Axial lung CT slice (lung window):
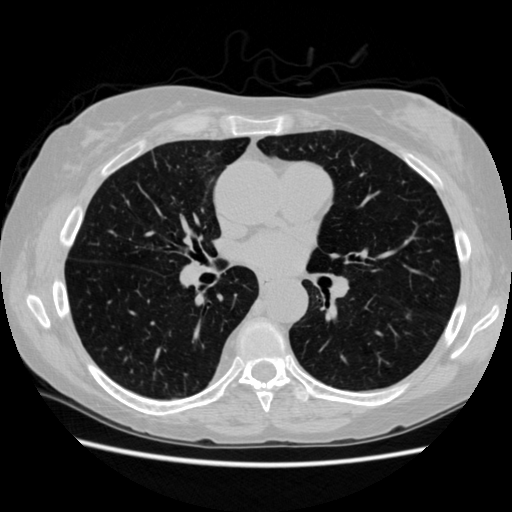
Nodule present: yes
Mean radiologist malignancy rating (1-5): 2